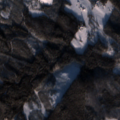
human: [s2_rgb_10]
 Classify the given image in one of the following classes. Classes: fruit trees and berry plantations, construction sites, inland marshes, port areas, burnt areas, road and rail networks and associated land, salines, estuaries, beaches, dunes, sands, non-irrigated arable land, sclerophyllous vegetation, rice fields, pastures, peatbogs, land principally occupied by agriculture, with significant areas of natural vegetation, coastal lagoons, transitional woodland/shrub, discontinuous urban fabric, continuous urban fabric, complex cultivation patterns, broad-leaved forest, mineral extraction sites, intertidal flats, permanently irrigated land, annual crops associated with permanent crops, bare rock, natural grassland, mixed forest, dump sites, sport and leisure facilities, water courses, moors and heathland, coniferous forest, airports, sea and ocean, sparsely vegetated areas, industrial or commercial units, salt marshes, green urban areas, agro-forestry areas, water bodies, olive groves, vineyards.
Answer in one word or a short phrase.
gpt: land principally occupied by agriculture, with significant areas of natural vegetation, coniferous forest, mixed forest, transitional woodland/shrub